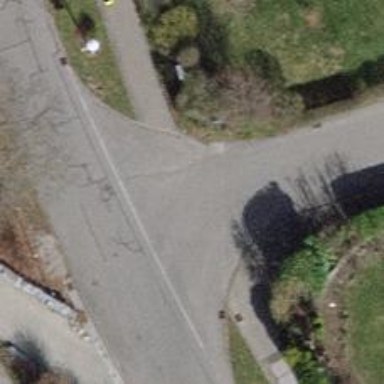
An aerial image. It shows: Unmarked road crossing.